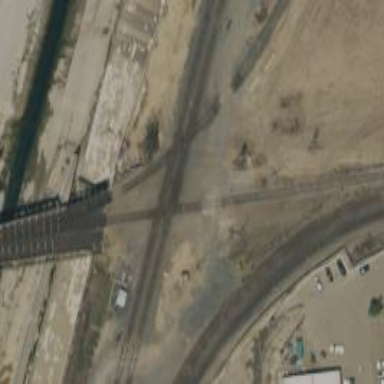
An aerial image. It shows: Railway crossing.